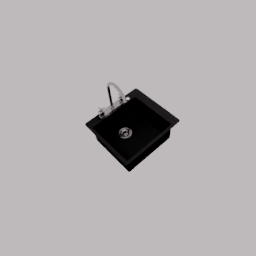
Label: appliances